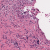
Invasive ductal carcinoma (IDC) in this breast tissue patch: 0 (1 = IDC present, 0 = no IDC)